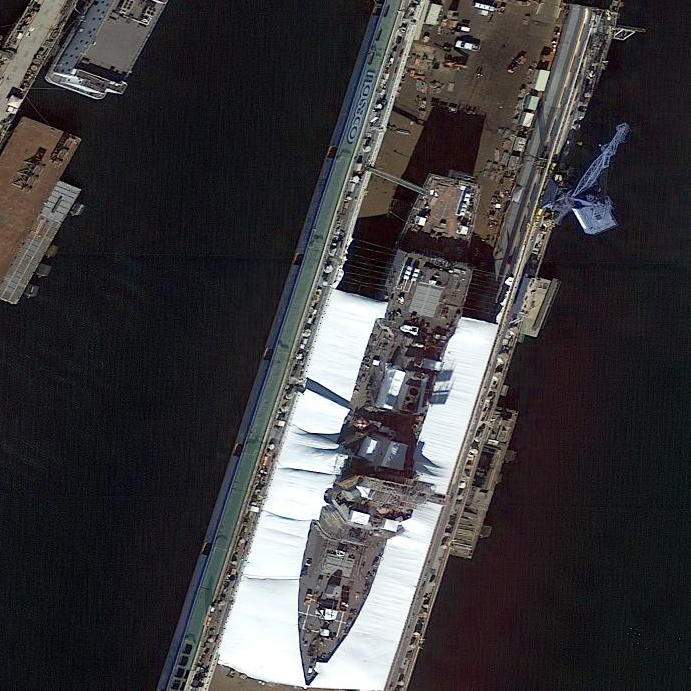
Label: Arleigh_Burke-class_destroyer